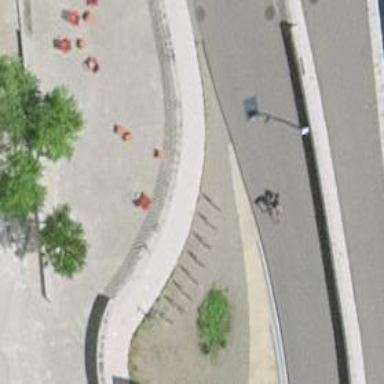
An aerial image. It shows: Bicycle parking area with stands.